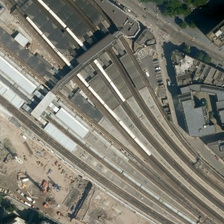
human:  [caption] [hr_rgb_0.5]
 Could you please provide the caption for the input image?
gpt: several buildings and green trees are near a railway station .

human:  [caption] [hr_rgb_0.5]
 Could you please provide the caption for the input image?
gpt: several buildings and green trees are near a railway station .

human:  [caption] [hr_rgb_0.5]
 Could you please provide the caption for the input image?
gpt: several buildings and green trees are near a railway station .

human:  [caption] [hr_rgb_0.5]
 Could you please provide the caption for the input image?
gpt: several buildings and green trees are near a railway station .

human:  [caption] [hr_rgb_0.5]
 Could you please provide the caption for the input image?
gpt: several buildings and green trees are near a railway station .